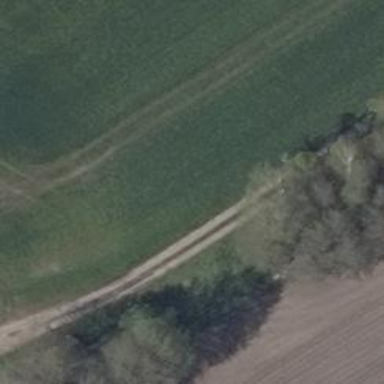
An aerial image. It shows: High-quality track road with concrete lanes.